Question: How would I go about creating a JTable in Swing that allows the user to toggle columns with a simple dropdown meun, like in Windows Explorer folders? My table has 12 columns, and the screen cannot fit all the information on the screen at once. Since the user may not need to see many of these columns, this seems like the best option.
I assume it would use a 'JPopupMenu' that appears when the user right-clicks the table header, with a 'JCheckBoxMenuItem' for each column.
Here's a screenshot of Window's column toggler that I'm trying to replicate:

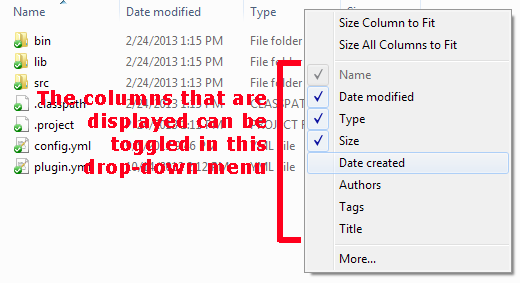
Answer: > How would I go about creating a JTable in Swing that allows the user
to toggle columns with a simple dropdown meun, like in Windows
Explorer folders?
Maybe you can try 'JXTable' (available in <URL> and provides such feature. This code snipet does it all:
'''
DefaultTableModel model = new DefaultTableModel(new Object[]{"Column # 1", "Column # 2", "Column # 3","Column # 4"}, 10);
JXTable table = new JXTable(model);
table.setColumnControlVisible(true); // this added with JXTable
'''
### Screenshot
Pay attention to the top-right corner button which is responsible to display the menu: